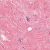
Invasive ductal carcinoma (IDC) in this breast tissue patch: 0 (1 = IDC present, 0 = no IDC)